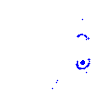
Particle: pion